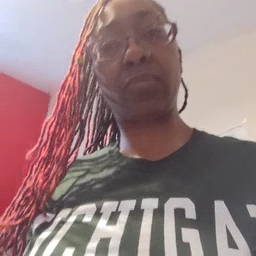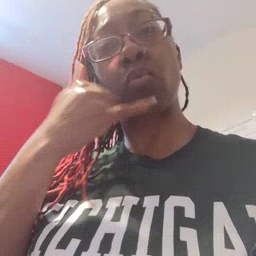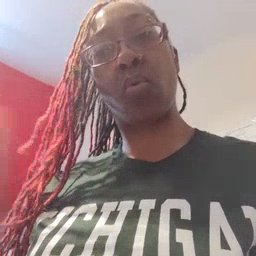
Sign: callonphone